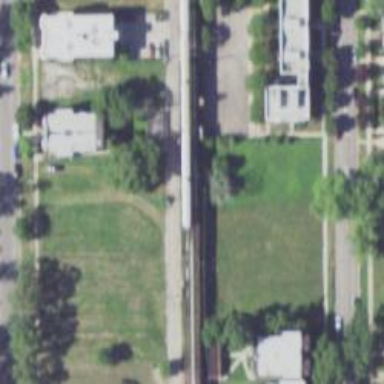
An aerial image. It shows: Railroad crossover.